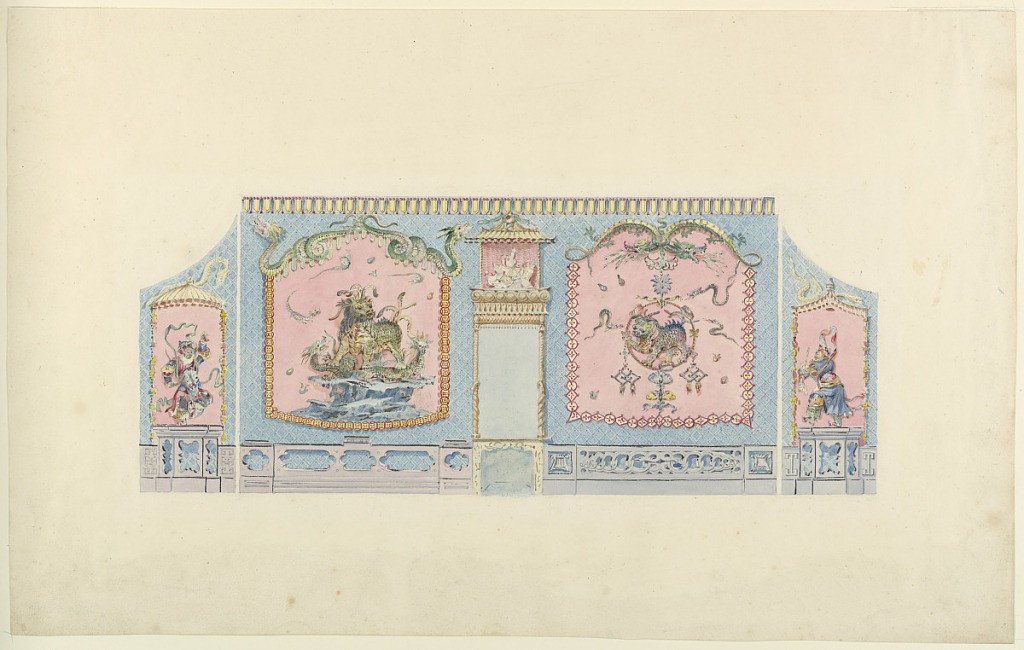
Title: Proposed Design for the West Wall of the Music Room, Royal Pavilion, Brighton
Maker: Frederick Crace, English, 1779–1859
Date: ca. 1817
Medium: Watercolor over graphite on white wove paper
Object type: Drawing
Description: Elevation of the west wall with two large wall-paintings flanking the fireplace. The panel to the left has as its central subject a lion trampling two dragon-serpents, while the frame above is composed of two coiled serpents. The panel to the right is made up of ornamental motifs with a lion at center. Within narrow painted panels to the far left and far right are figures of  devil-dancers.

Original album associated with this collection still exists.  See 1948-40-1 accessory